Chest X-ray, PA view. Patient: 35 years old, sex M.
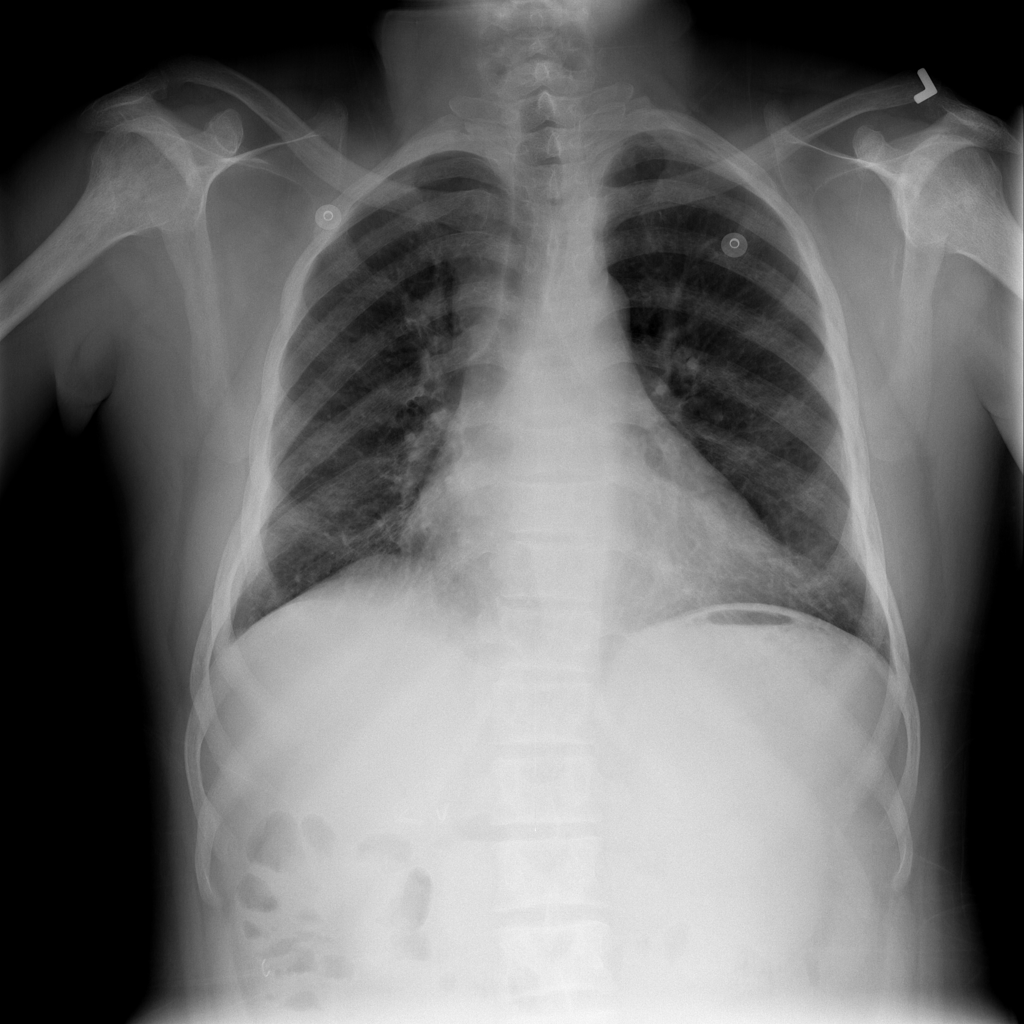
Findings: Infiltration